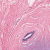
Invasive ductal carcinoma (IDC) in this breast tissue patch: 0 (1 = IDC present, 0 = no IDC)